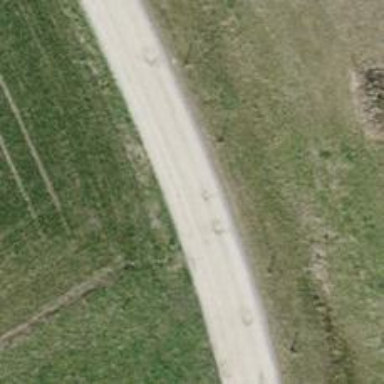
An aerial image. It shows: Agricultural track with grade1 surface. Only agricultural vehicles are allowed on this track.